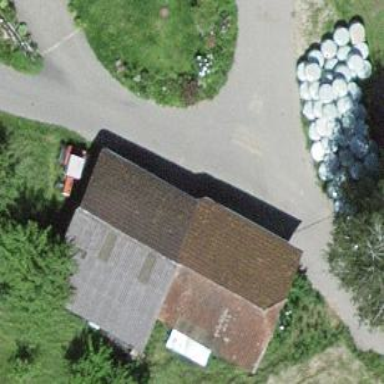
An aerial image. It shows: Rural barn.